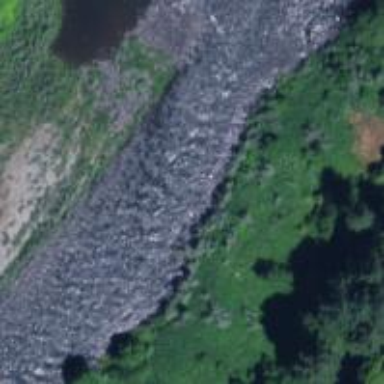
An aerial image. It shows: Rapids in the waterway.